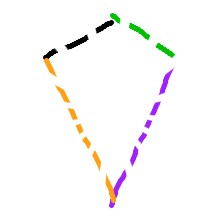
Shape: kite